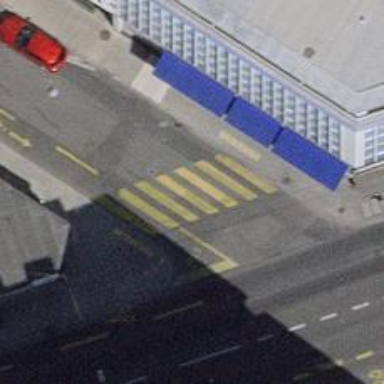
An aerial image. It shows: Zebra crossing on the road.